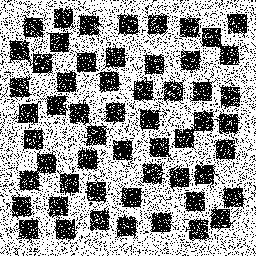
Squares: 56
Triangles: 0
Stars: 0
Total shapes: 56